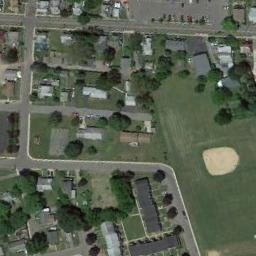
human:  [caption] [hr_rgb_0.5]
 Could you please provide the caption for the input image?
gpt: There is a trail leading to this baseball field .

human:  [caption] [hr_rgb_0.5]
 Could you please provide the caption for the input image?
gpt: A baseball diamond surrounded by some trees and some houses around it .

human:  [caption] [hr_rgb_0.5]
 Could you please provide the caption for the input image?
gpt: There is a baseball diamond in the middle of grass surrounded by many trees and houses .

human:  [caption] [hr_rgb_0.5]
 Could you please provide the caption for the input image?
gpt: There is a baseball diamond in the grass along the roads surrounded by the houses and trees .

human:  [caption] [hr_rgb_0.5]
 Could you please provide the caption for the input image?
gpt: Many buildings are next to  the  baseball diamond .